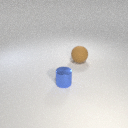
small blue metal cylinder to the left of large brown rubber sphere